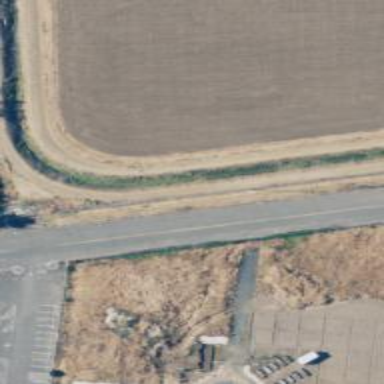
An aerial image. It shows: Tertiary road.